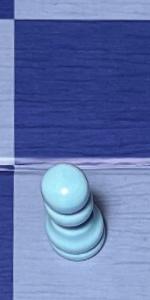
Label: Pawn_White